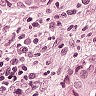
Metastatic tissue present: yes